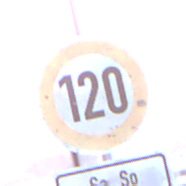
Verkehrszeichen: Geschwindigkeit120
Zusatzzeichen unten: ZeitangabenMitBeschraenkungAufWochentage9
Umgebung: Outdoor, Urban
Tageszeit: SunriseSunset
Wetter: Clear
Licht: Natural
Jahreszeit: NotSpecified
Kontrast: MediumContrast